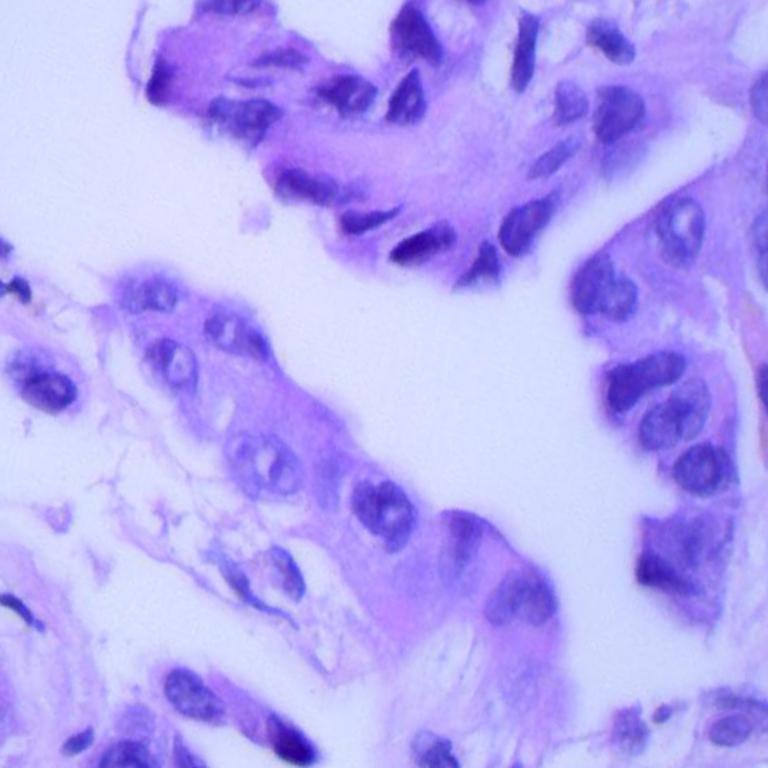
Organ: lung
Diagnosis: adenocarcinomas